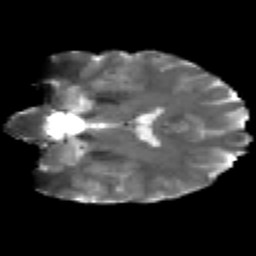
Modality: T2w
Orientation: coronal
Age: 27
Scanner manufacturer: siemens
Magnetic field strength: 3 T
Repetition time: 2.2 s
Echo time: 0.084 s